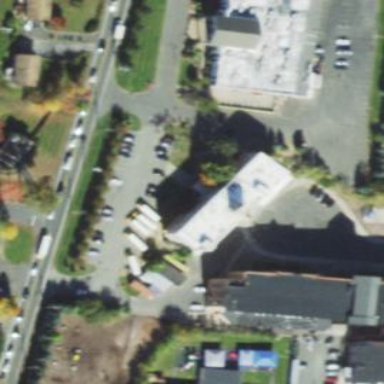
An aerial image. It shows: School building.